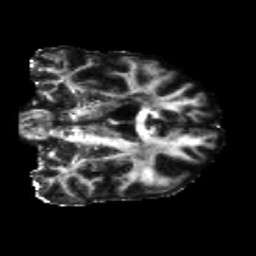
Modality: FA
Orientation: coronal
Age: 47
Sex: male
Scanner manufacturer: siemens
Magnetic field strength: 3 T
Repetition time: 5.25 s
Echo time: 0.08 s